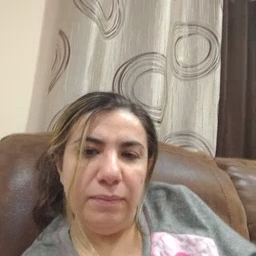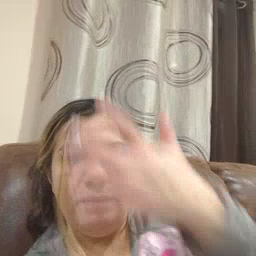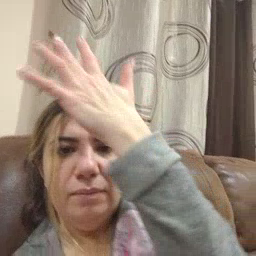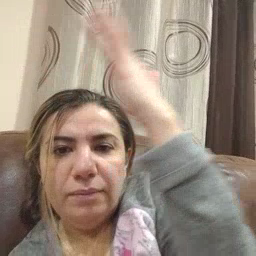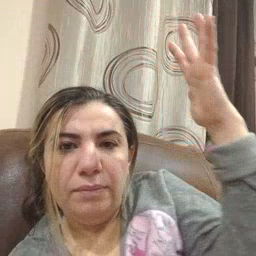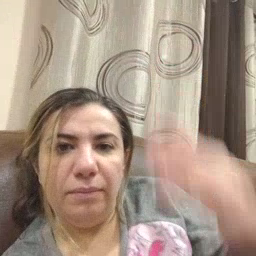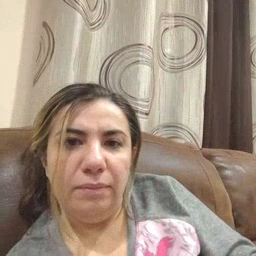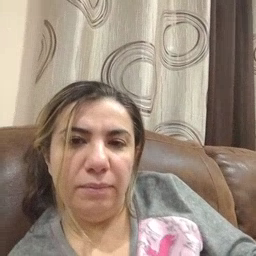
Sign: tree